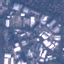
Land use / land cover: Industrial